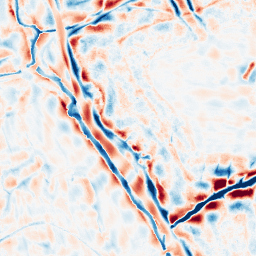
Category: wavelet
Decomposition family: wavelet_biorthogonal
Decomposition parameters: wavelet: bior3.5
level: 4
Upsampling method: sinc_blackman
Upsampling parameters: scale: 2
kernel_size: 16
Upsampling scale: 2